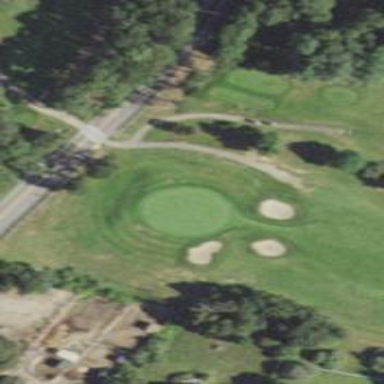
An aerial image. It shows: Golf hole.